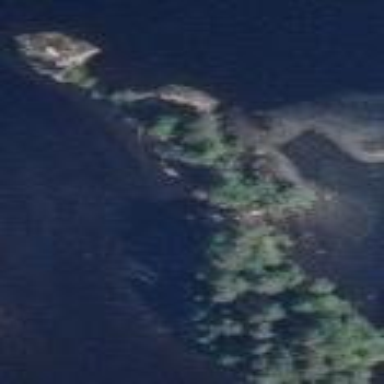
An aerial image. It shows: Islet surrounded by woodland.